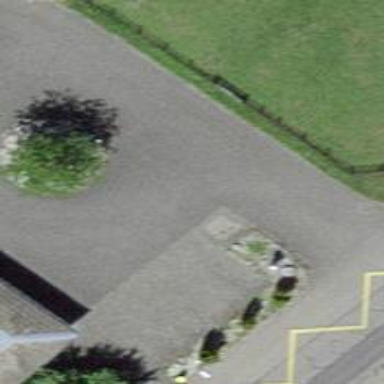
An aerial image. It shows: Telephone amenity.